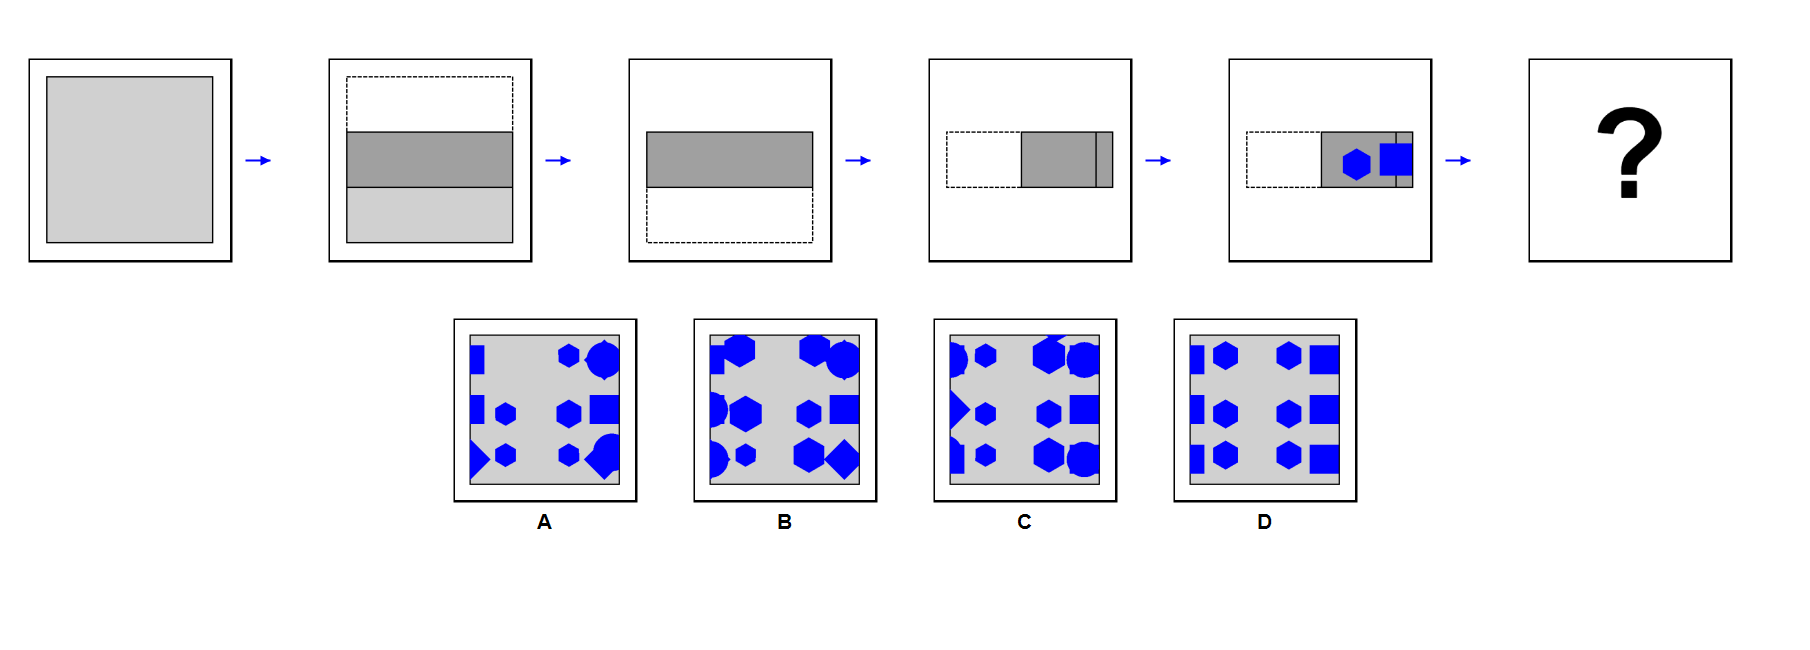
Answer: D